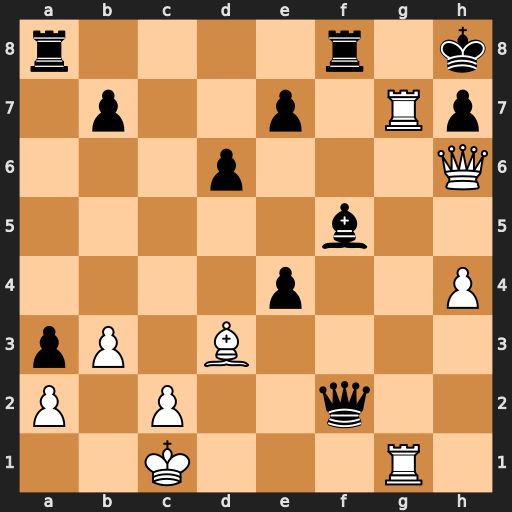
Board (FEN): r4r1k/1p2p1Rp/3p3Q/5b2/4p2P/pP1B4/P1P2q2/2K3R1
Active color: w
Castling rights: -
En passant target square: -
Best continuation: Rxh7+ Bxh7 Qg7#